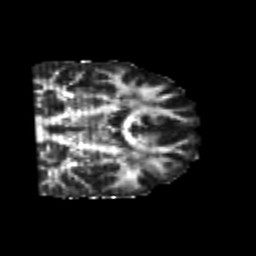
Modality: FA
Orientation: coronal
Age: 24
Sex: male
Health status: healthy
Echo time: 0.074 s